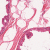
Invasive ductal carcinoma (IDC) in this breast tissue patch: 0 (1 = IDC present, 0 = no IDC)